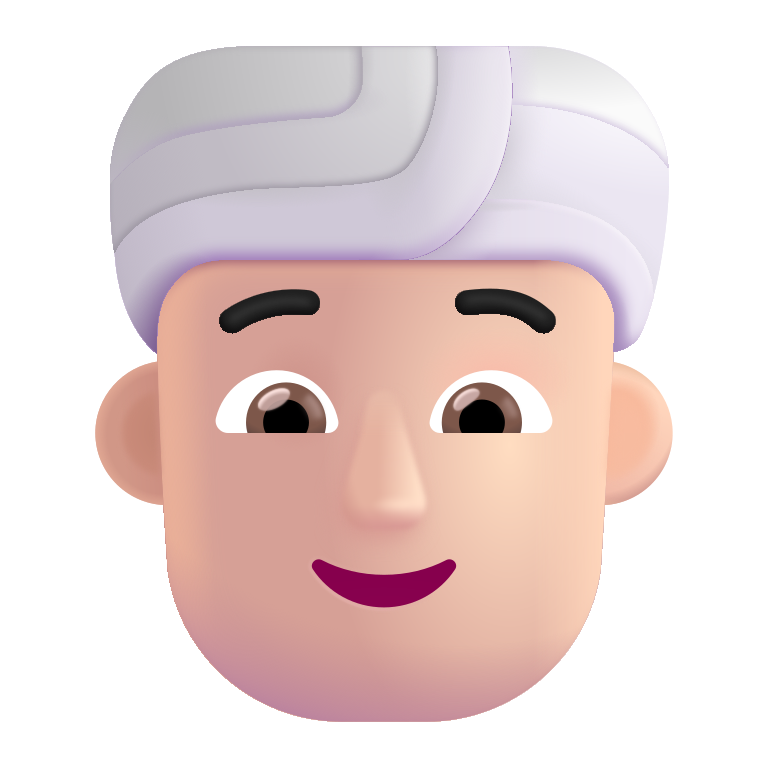
person wearing turban color light